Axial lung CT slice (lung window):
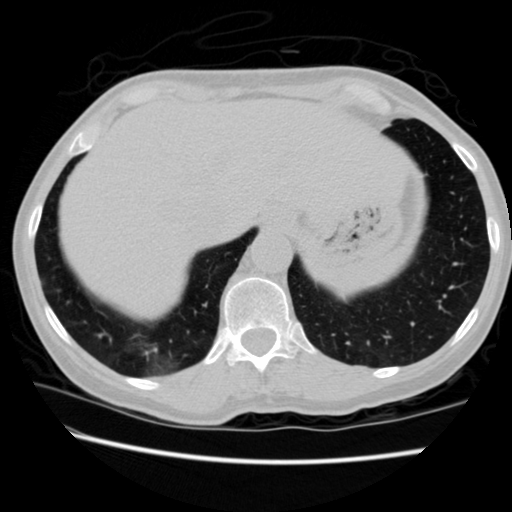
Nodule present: no